Field crop: maize
Growth stage: 2
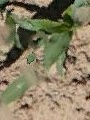
Species: maize